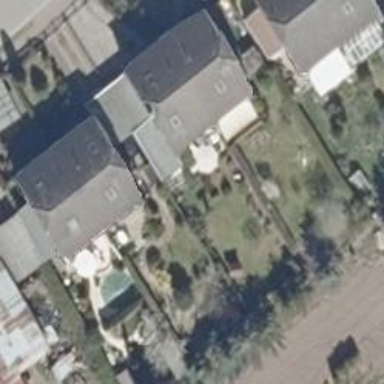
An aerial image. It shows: Half-hipped roof on semi-detached house.